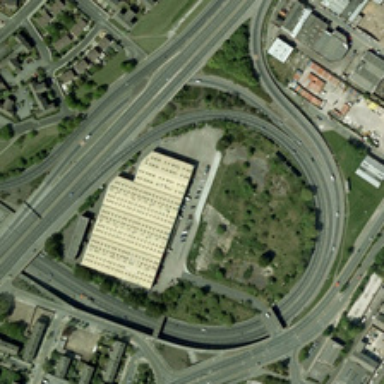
Some buildings and green trees are near a viaduct with a circle with a large building in it .